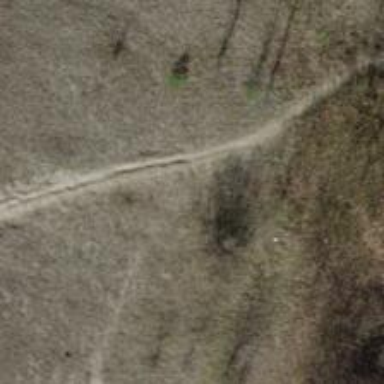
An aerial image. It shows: Path on the ground.